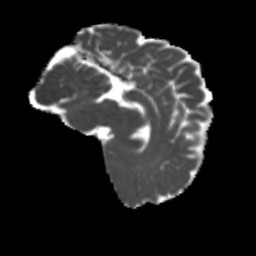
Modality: MD
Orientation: sagittal
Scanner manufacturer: siemens
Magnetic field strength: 3 T
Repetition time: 4 s
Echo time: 0.0594 s